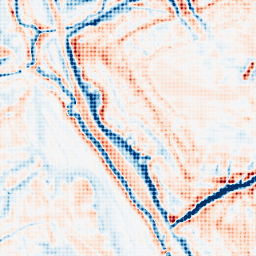
Category: edge_preserving
Decomposition family: bilateral
Decomposition parameters: d: 21
sigma_color: 150
sigma_space: 25
Upsampling method: sinc_blackman
Upsampling parameters: scale: 4
kernel_size: 4
Upsampling scale: 4